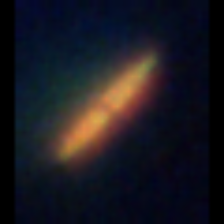
Taxon: Pennate
Group: Diatoms